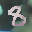
Label: 8